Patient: sex F, age 32
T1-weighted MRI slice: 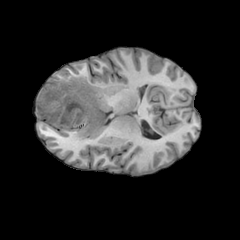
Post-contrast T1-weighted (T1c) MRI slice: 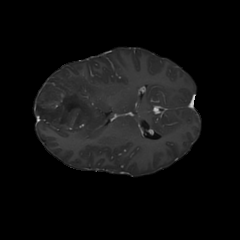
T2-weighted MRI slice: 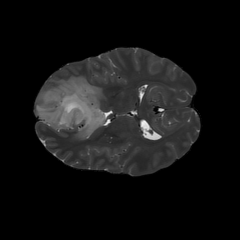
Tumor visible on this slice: yes
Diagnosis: Astrocytoma, IDH-mutant
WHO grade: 3